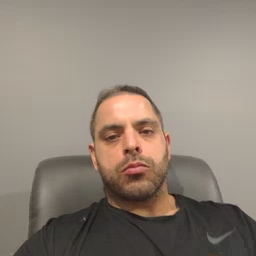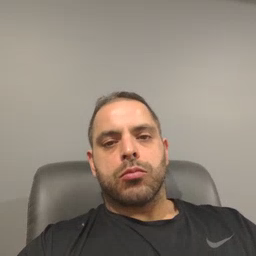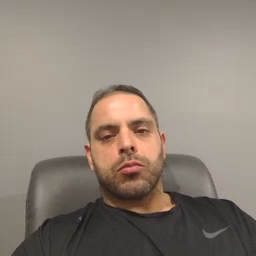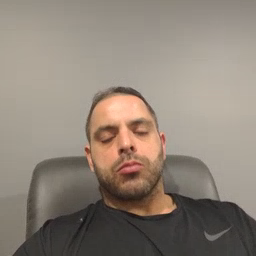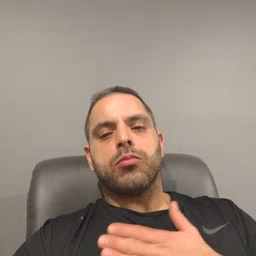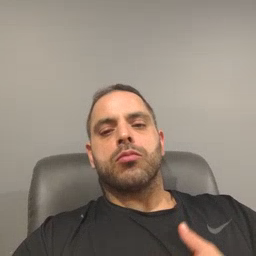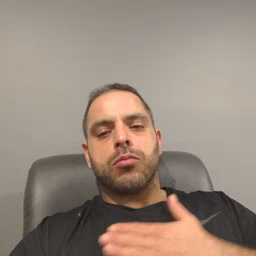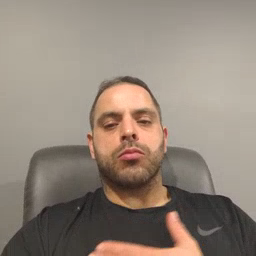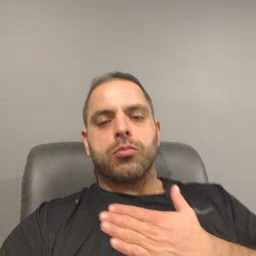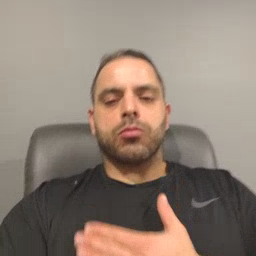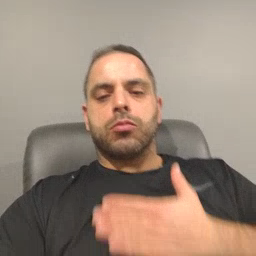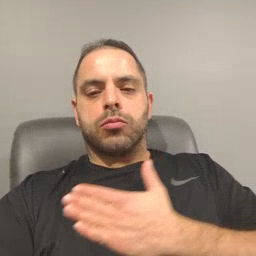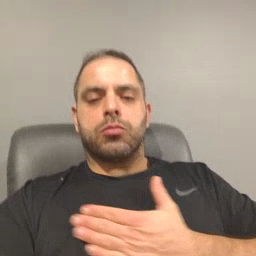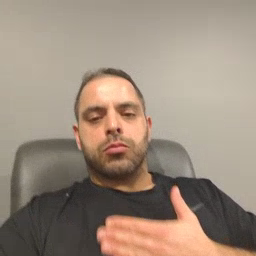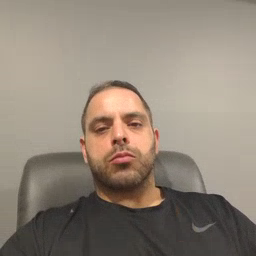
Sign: please